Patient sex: F
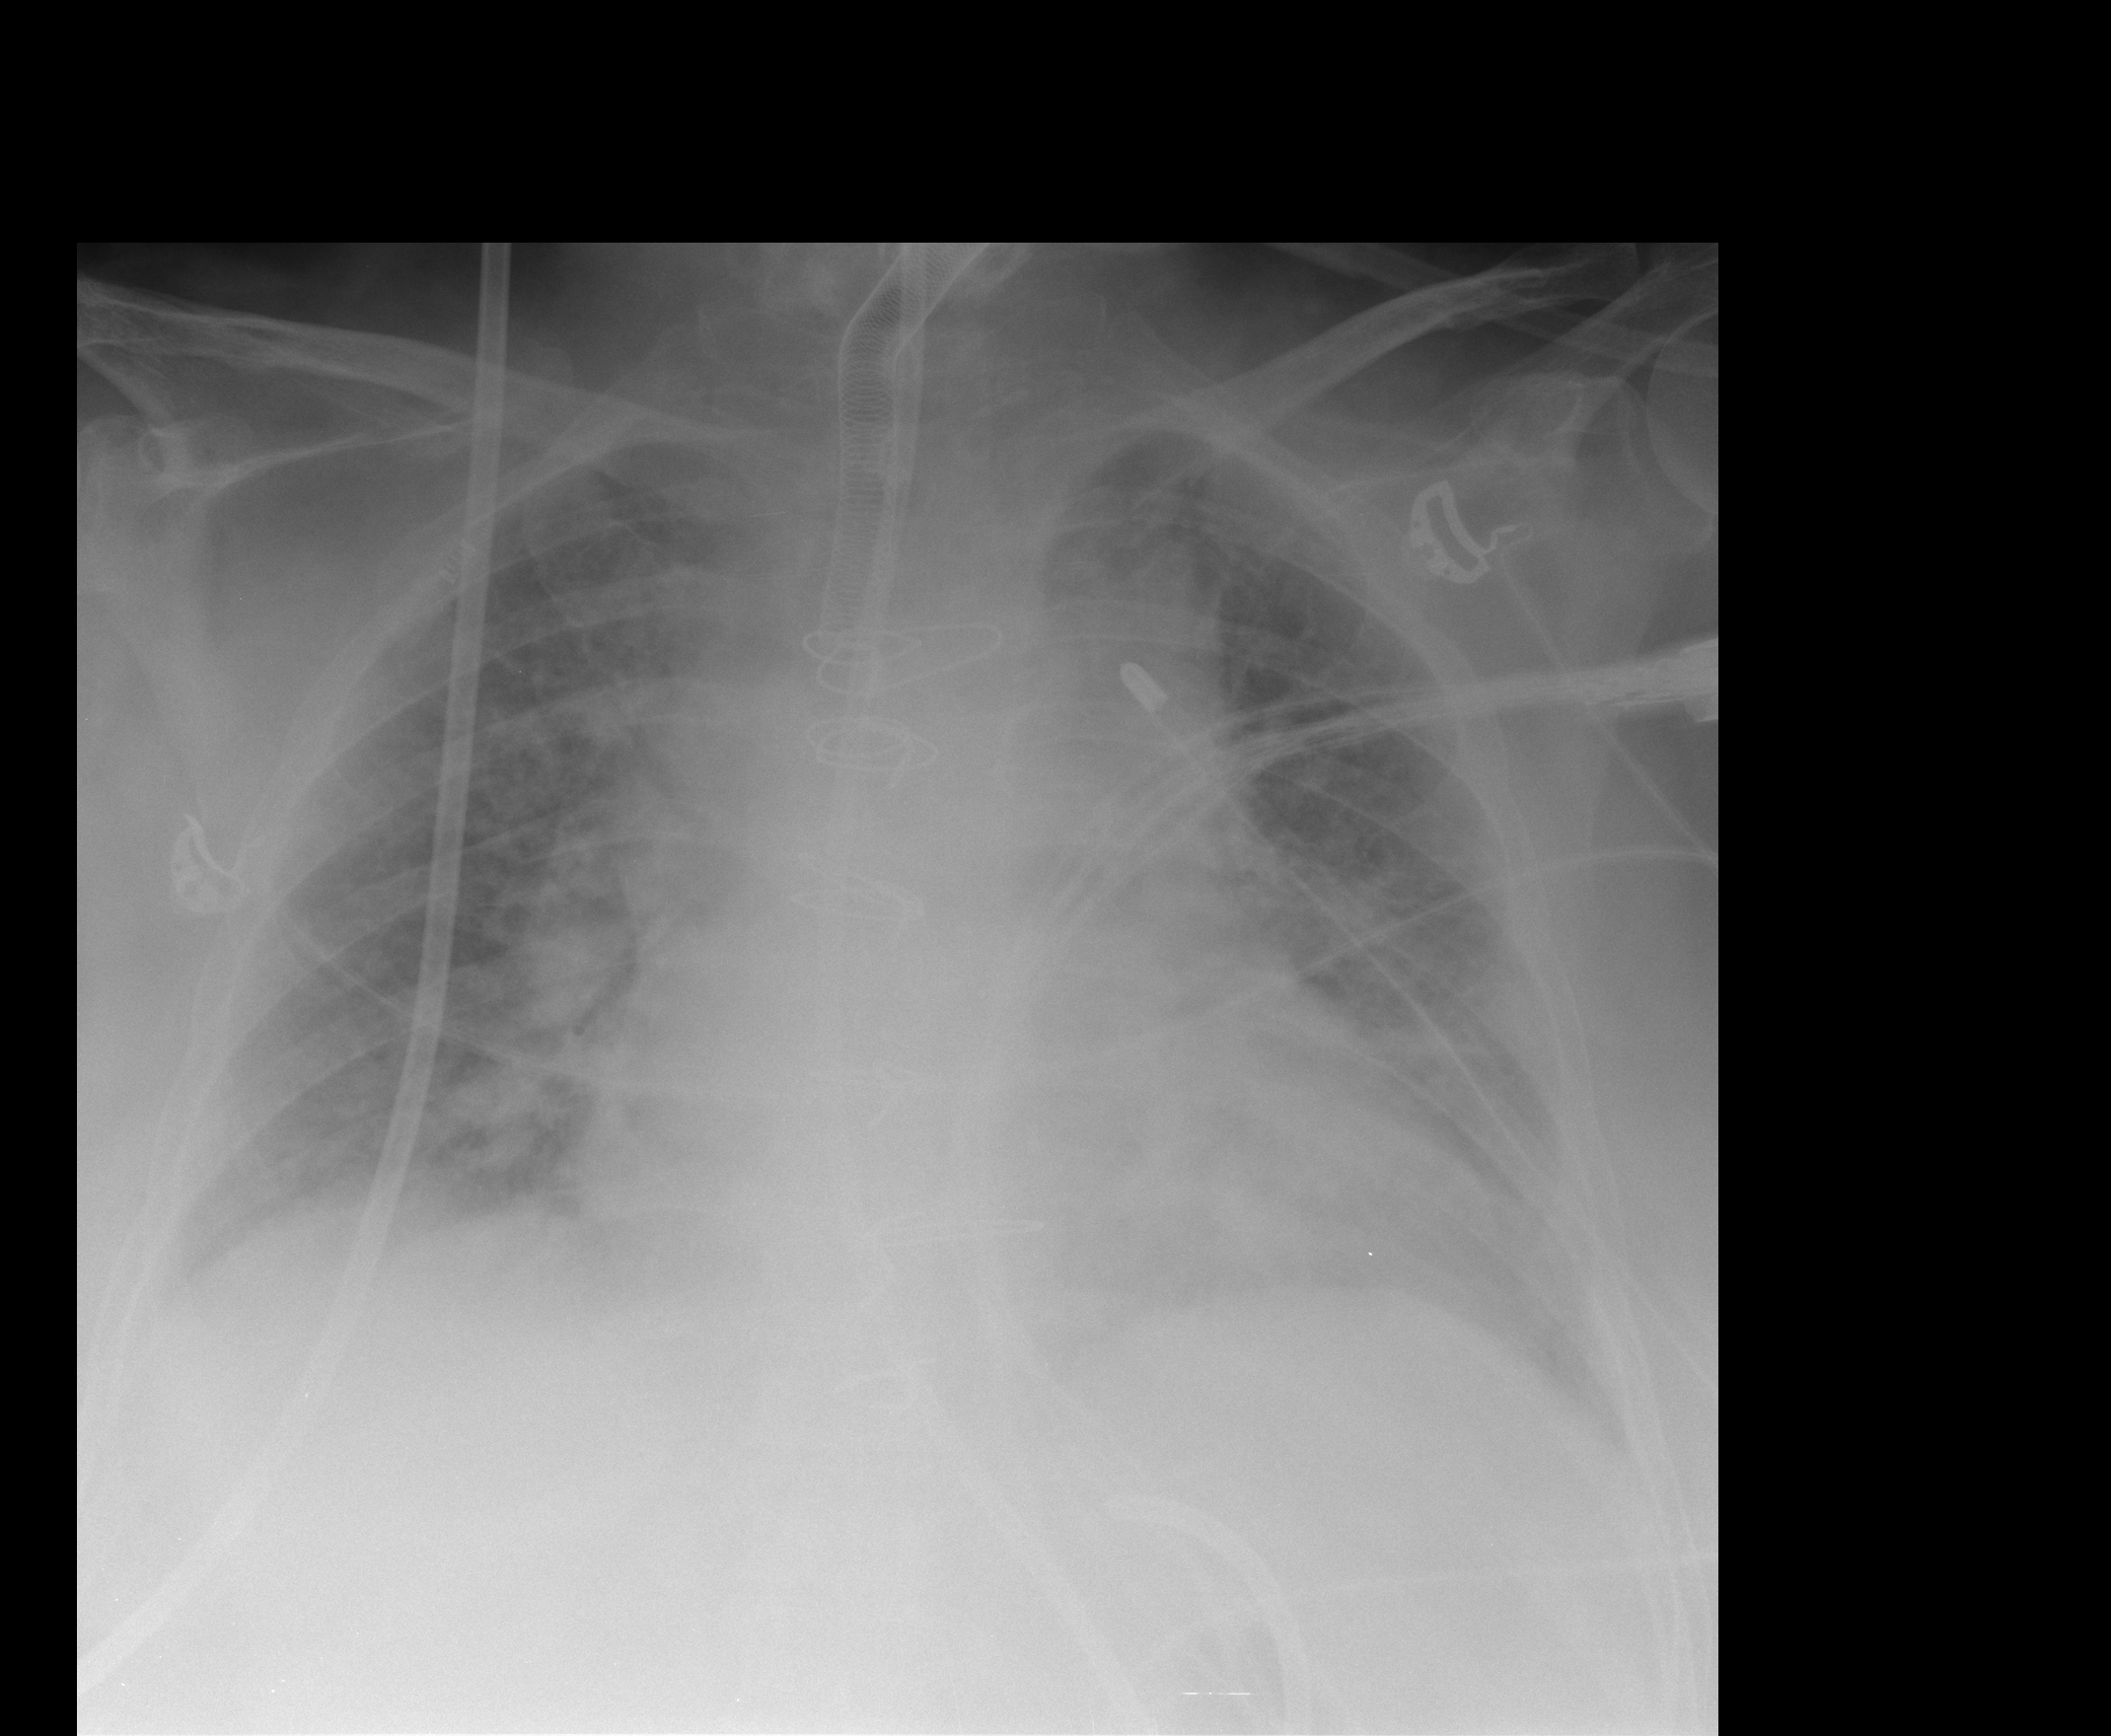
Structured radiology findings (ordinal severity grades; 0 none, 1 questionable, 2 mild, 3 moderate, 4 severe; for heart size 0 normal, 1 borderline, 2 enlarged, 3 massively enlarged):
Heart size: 2
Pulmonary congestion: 3
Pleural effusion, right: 2
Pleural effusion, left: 2
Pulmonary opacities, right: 2
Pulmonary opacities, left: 2
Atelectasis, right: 2
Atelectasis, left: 2